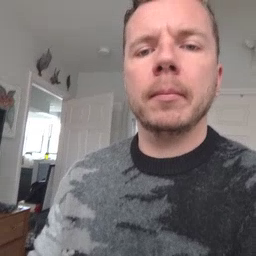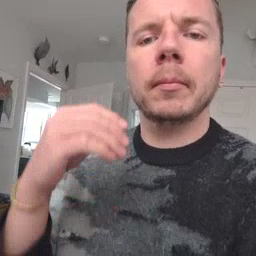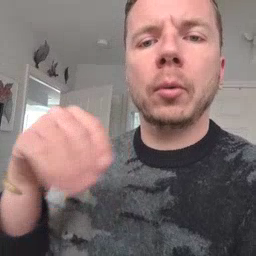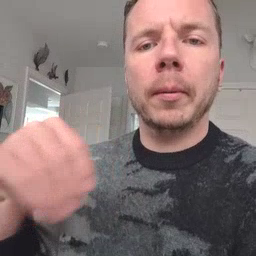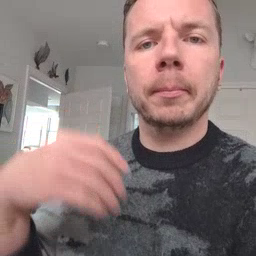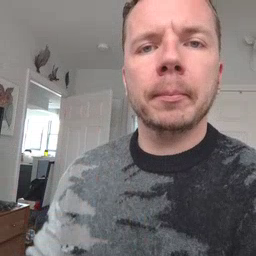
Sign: store